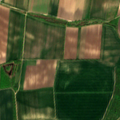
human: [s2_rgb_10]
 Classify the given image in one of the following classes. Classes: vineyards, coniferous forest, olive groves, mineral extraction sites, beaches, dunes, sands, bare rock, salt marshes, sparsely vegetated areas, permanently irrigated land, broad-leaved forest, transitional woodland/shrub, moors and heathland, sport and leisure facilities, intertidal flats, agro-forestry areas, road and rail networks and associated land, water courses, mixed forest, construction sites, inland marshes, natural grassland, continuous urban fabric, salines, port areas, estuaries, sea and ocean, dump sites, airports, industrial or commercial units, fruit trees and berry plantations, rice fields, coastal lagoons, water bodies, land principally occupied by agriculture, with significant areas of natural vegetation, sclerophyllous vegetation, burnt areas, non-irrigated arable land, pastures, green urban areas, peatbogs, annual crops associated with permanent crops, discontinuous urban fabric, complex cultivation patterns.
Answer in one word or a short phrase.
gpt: non-irrigated arable land, broad-leaved forest